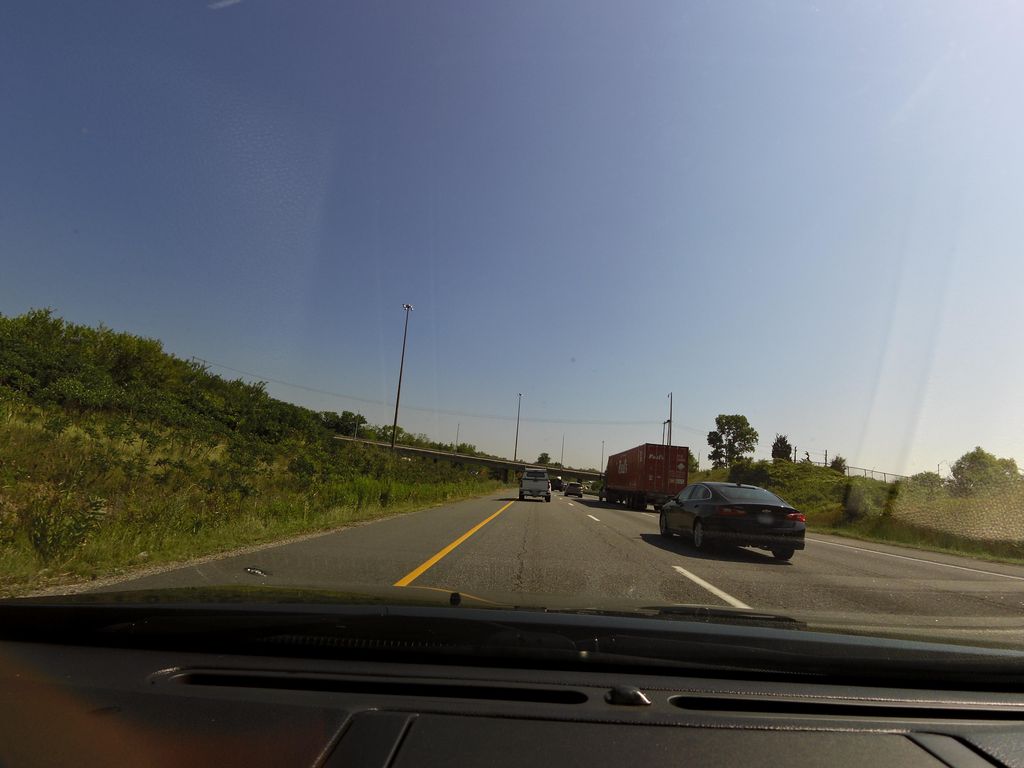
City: hamilton